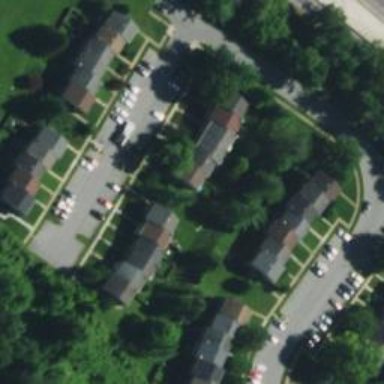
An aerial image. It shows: Neighborhood.